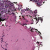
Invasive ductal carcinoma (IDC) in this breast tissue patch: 0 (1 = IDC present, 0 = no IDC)